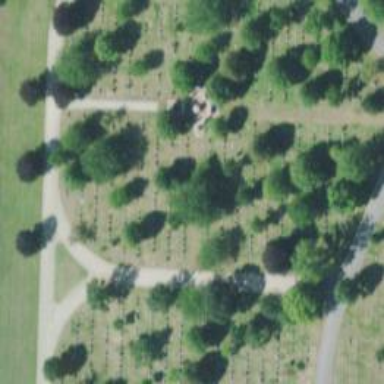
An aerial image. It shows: Historic columbarium tomb.